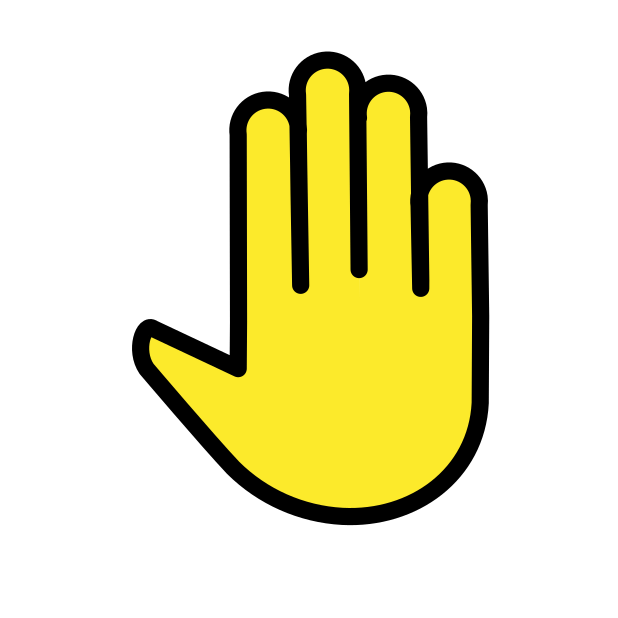
raised back of hand